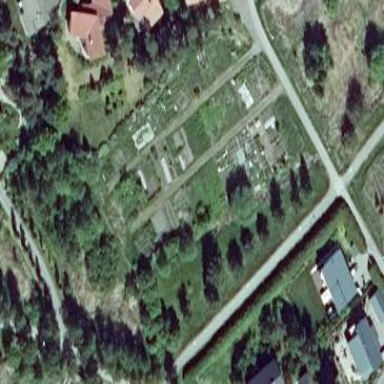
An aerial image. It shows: Allotments area.